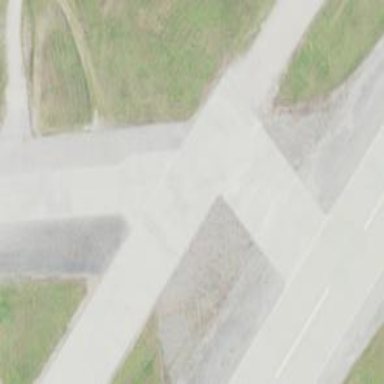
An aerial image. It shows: Image of taxiway at airport.